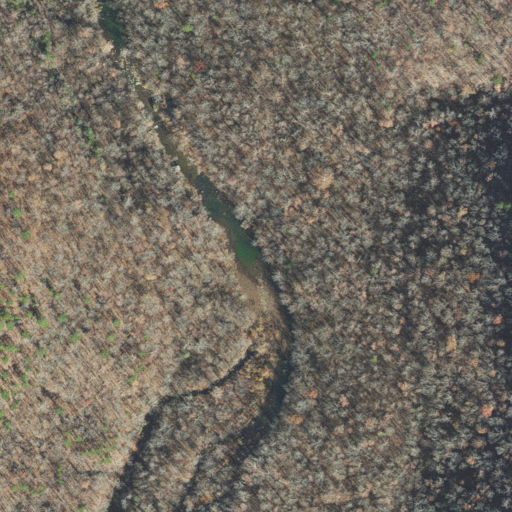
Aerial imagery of valley in Arkansas named Cranes Nest Hollow containing only deciduous forest